Aerial crown-view tile of a tropical tree (Barro Colorado Island, Panama), acquired 20240716:
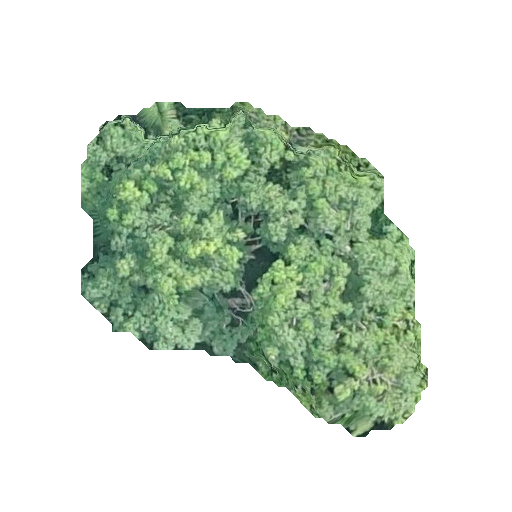
Species: Ceiba pentandra
GBIF accepted scientific name: Ceiba pentandra
Crown area: 125.486 m²